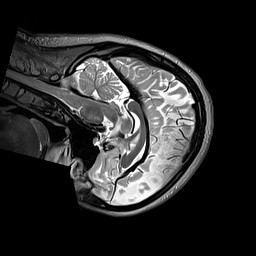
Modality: T2w
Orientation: sagittal
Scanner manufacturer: siemens
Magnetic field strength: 3 T
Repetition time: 3.2 s
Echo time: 0.406 s